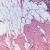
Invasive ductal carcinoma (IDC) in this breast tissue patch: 1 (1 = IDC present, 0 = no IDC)